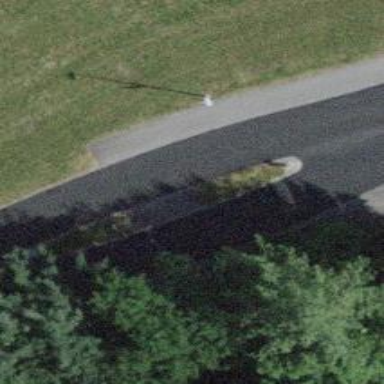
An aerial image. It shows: Kerb serving as barrier.